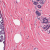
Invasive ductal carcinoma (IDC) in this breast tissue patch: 0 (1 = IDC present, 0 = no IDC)